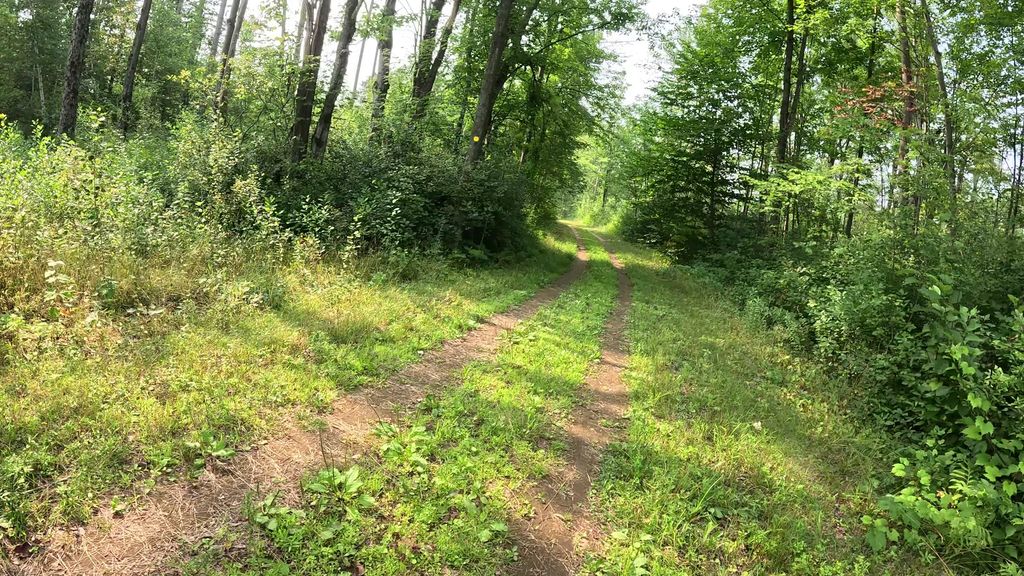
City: ottawa-gatineau